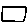
Label: square